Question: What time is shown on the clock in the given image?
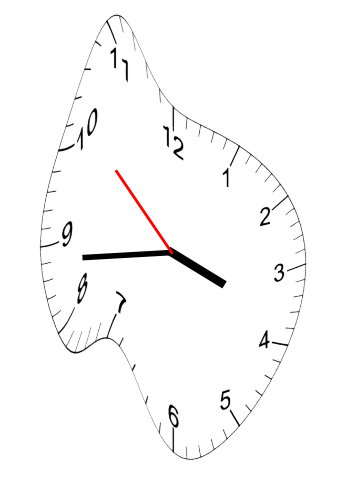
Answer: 03:43:52